Question: We are currently migrating our automation scripts from Selenium RC to WebDriver. I've run into a few issues with WebDriver, mainly dealing with TimeoutExceptions being thrown the instant something in the web page being tested is changed.
For example, I am currently logging in on a page, then clicking a submit button, which redirects to a new page. The instant the click() method is invoked the exception is thrown. However if I stay focused on the password field and use SendKeys(Keys.Enter) the redirect works without any issues.
Has anyone else ran into this? Since the exception is thrown when the click method is invoked, I cannot set any wait or timeout period directly after. I know I can swallow the TimeoutException, but surely there has to be a better solution.
I am using the Firefox driver. I am guessing the issue has something to do with the pages' source being changed.
Here is the exception:

Here is the click method:
'''
public void ClickByName(string name)
{
_driver.FindElement(By.Name(name)).Click();
}
'''
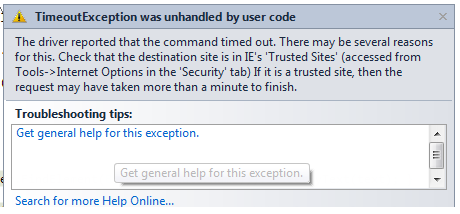
Answer: I put a sleep statement after logging in to the page, before checking for page errors and this fixed the problem, as well as InvalidOperationExceptions being thrown occasionally.